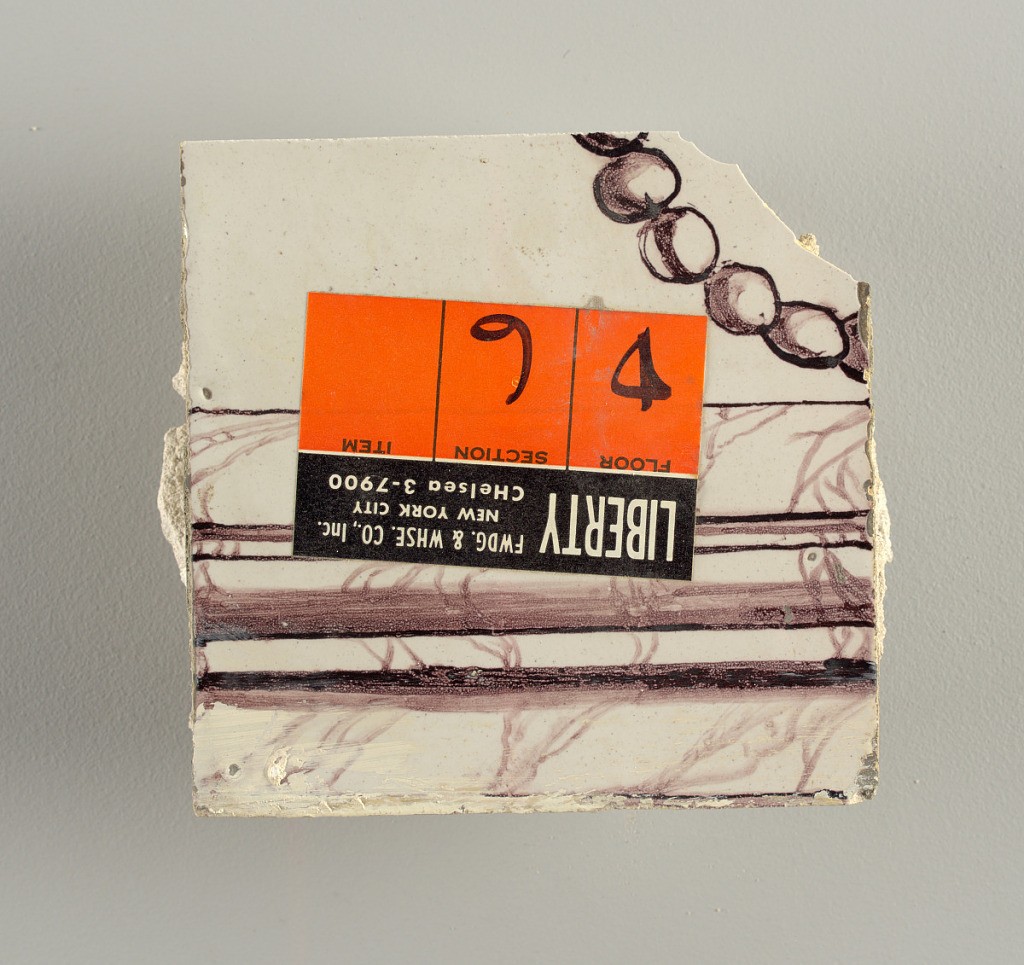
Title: Wall facing
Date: ca. 1725
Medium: tin-glazed earthenware, underglaze
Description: Running design for a frieze or a dado, composed of scrolls of foliage and strapwork, and four repeating motifs--a seated woman in a small upright oval medallion, a putto seated on a rocailled base, and strapwork in axial pattern.  The various panels, A to F, show various repeats of the same design, all being five tiles high and a varying number of tiles wide.